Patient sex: M
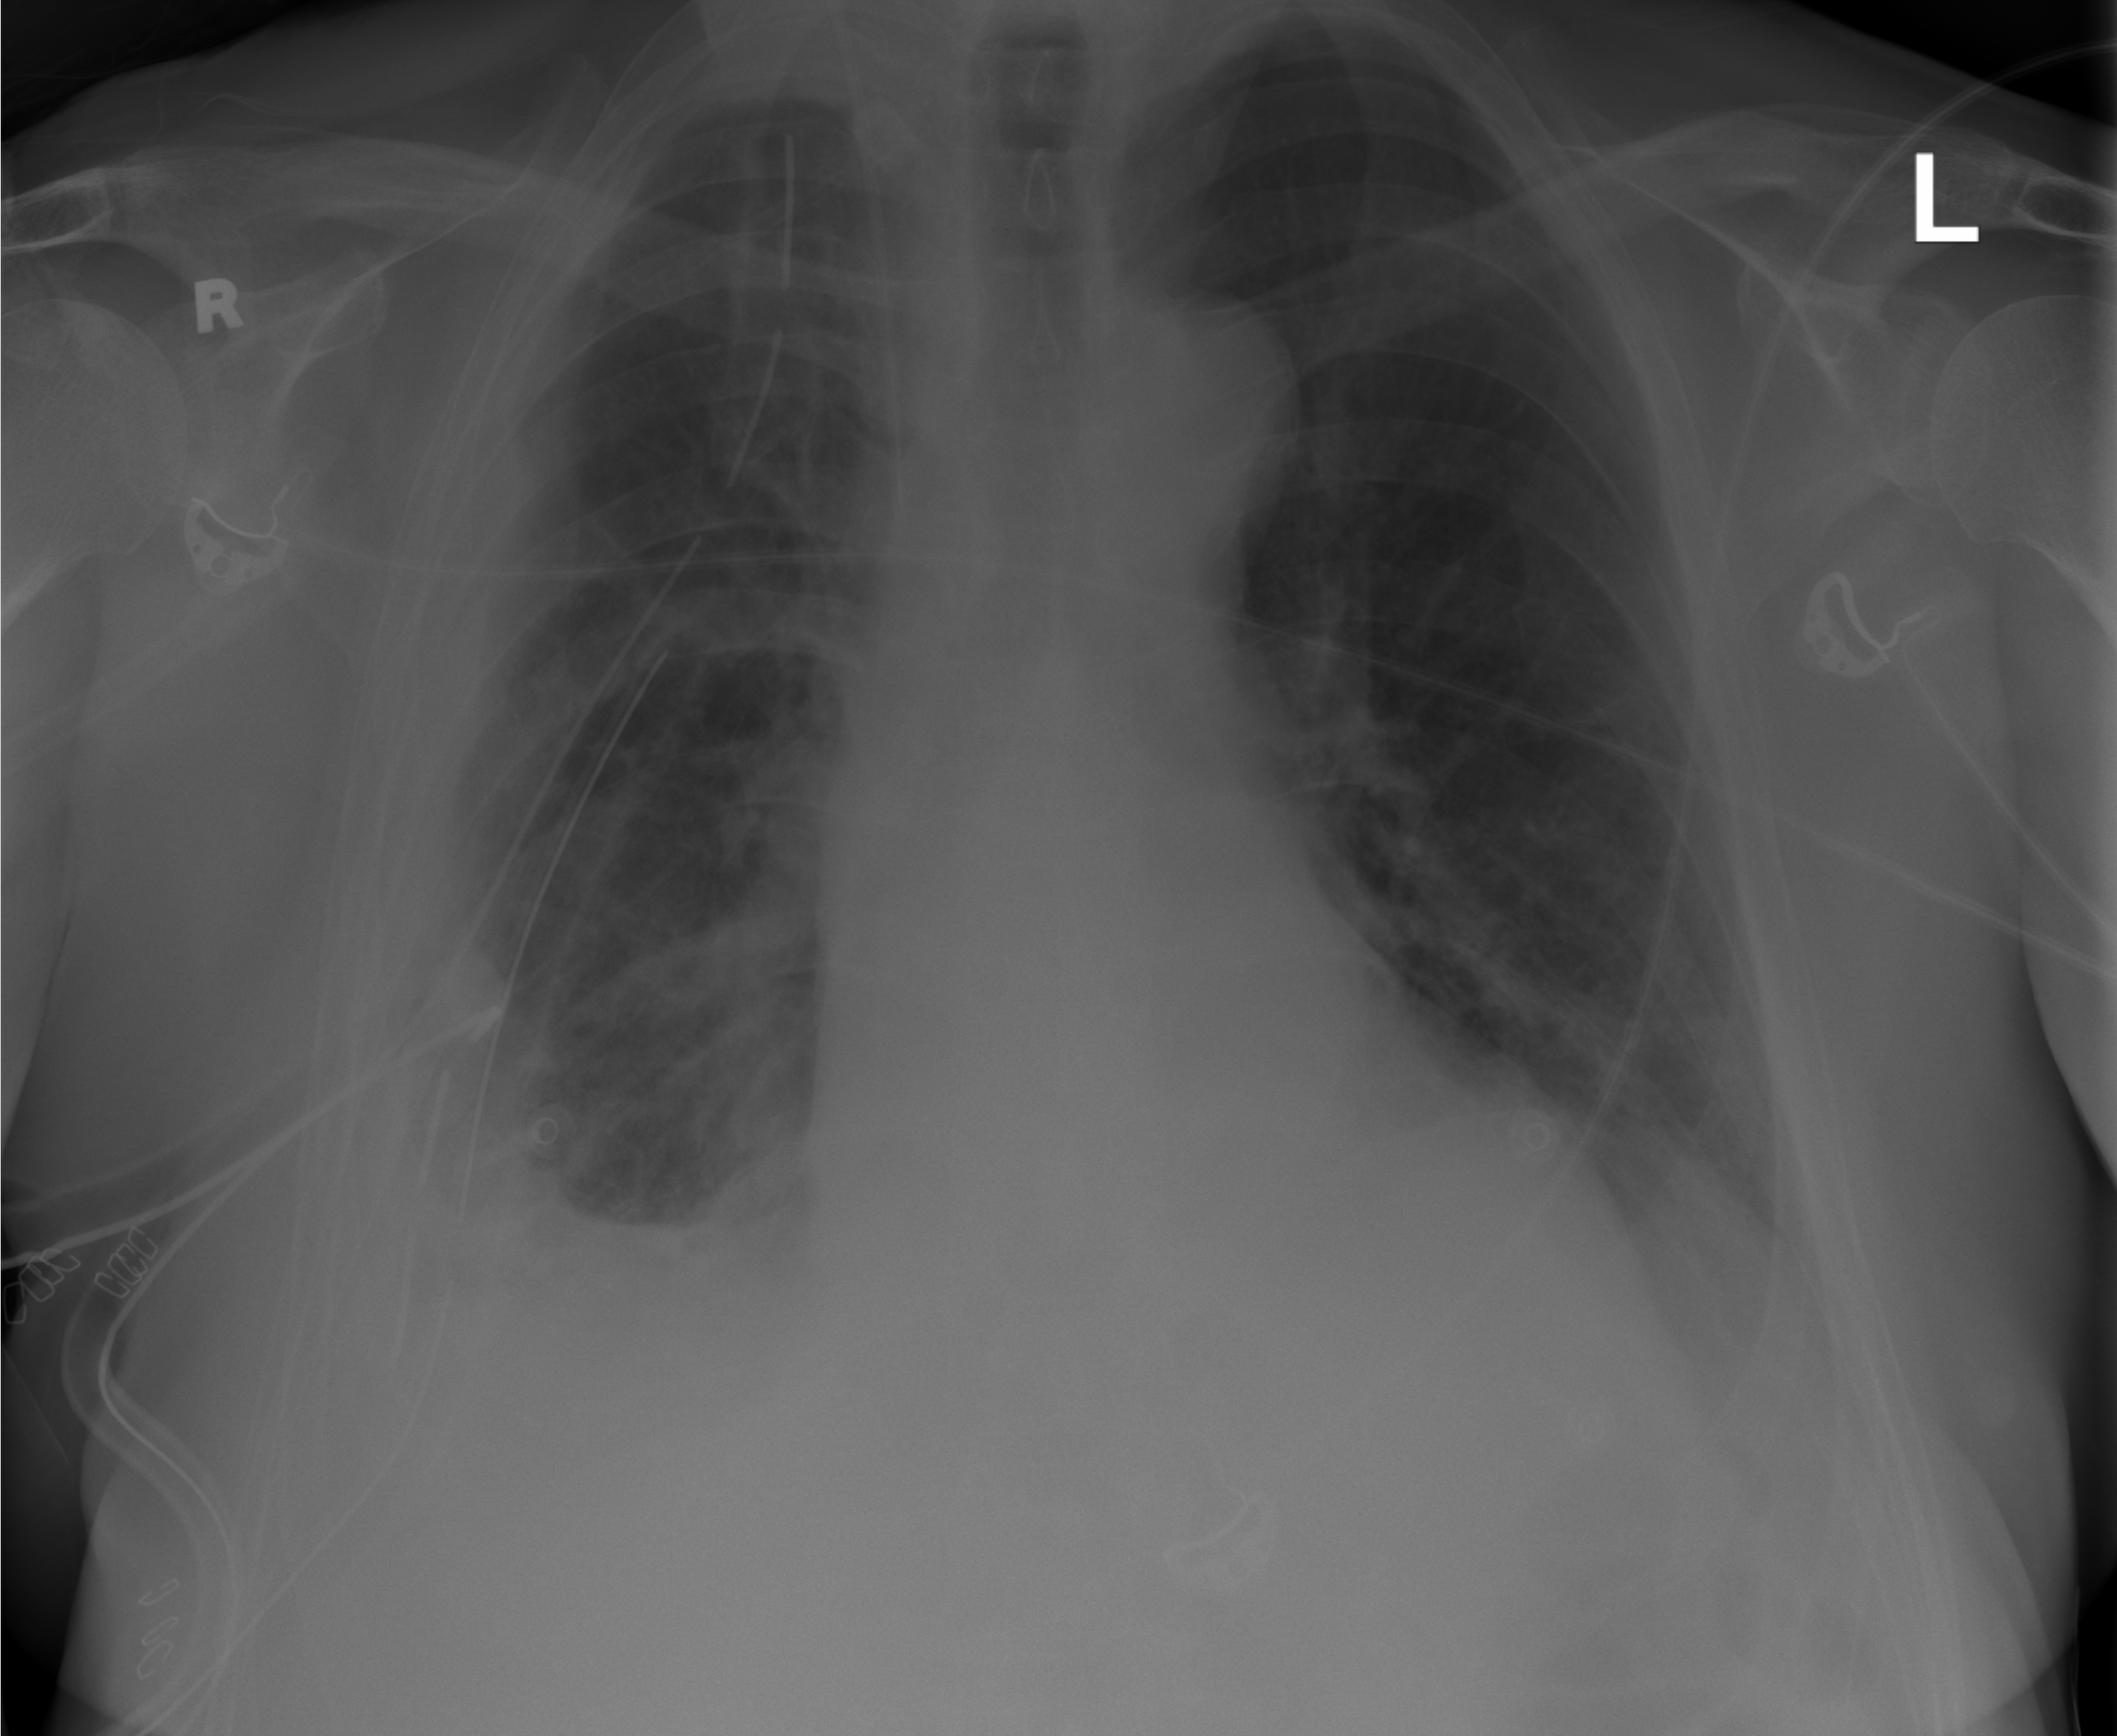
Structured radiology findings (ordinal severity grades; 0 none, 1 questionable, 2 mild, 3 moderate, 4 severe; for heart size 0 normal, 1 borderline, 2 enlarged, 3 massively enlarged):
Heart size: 0
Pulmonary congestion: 2
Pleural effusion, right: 2
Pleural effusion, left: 1
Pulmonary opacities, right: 0
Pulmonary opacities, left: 0
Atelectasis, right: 2
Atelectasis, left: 2